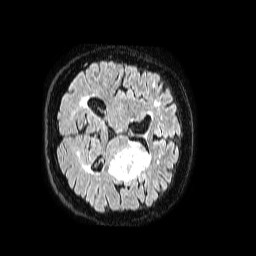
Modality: FLAIR
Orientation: axial
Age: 72
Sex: female
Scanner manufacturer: philips
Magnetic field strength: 1.5 T
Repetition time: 4.8 s
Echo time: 0.3 s